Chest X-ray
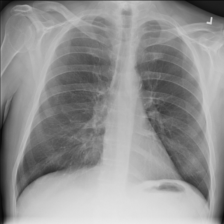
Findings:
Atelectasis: negative
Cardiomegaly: negative
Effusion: negative
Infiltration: negative
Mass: negative
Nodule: negative
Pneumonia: negative
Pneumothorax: negative
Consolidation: negative
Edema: negative
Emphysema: negative
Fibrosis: negative
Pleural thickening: negative
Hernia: negative